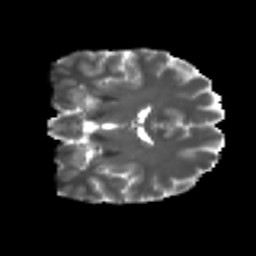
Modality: T2w
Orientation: coronal
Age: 31
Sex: male
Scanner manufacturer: ge
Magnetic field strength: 3 T
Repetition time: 7.8 s
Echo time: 0.0606 s